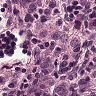
Metastatic tissue present: yes